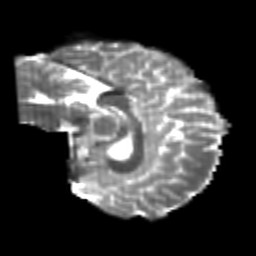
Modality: T2w
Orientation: sagittal
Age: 24
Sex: female
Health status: healthy
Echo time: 0.074 s